Field crop: maize
Growth stage: 2
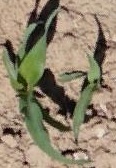
Species: maize